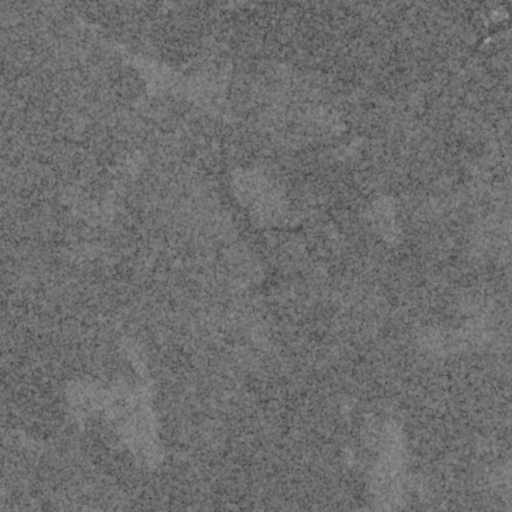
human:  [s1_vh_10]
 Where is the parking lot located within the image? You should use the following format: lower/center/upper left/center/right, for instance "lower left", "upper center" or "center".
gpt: The parking lot is located in the upper right of the image.
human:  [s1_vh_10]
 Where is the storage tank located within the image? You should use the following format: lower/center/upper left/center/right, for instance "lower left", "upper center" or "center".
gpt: The storage tank is located in the lower left of the image.
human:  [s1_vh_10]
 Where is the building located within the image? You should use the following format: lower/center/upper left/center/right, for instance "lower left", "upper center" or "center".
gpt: The building is located in the upper right of the image.
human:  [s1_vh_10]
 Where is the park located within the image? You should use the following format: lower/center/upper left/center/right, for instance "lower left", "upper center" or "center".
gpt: There is no park in the image.

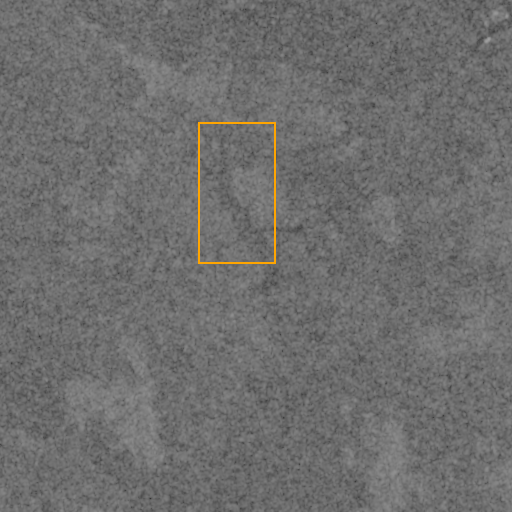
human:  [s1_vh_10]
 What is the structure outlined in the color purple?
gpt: There is no purple outline.
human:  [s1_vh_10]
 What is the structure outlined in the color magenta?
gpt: There is no structure outlined in magenta.